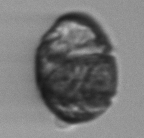
Label: Margalefidinium